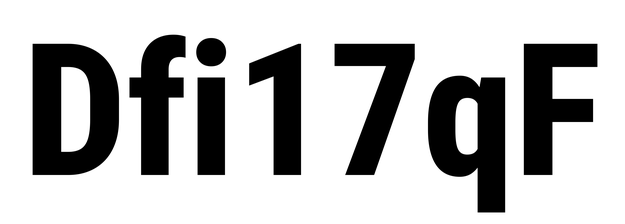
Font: Roboto_Condensed_ExtraBold